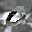
Label: 0